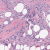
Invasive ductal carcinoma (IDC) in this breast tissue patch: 0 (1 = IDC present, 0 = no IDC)